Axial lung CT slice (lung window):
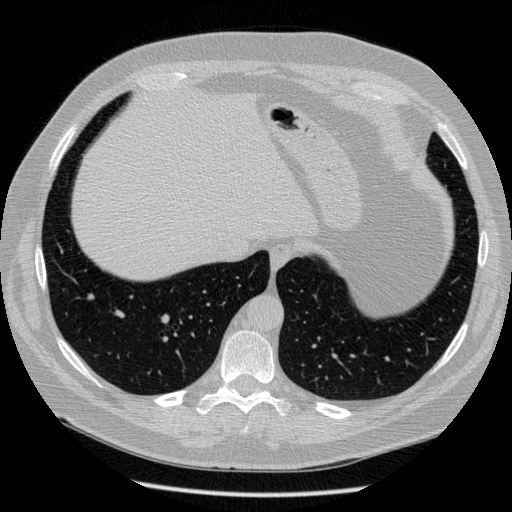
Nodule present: no